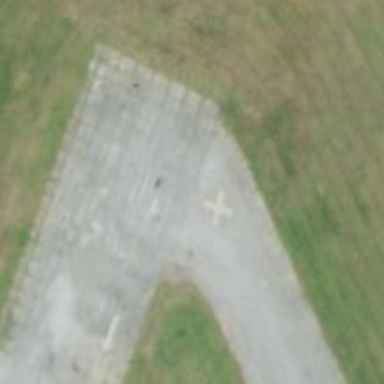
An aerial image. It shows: Image of taxiway at airport.